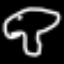
Label: mushroom